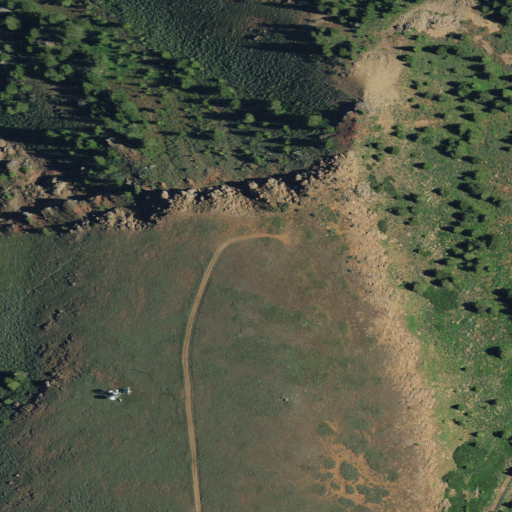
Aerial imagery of mountain in Oregon named Spanish Peak containing evergreen forest, shrub, and grassland